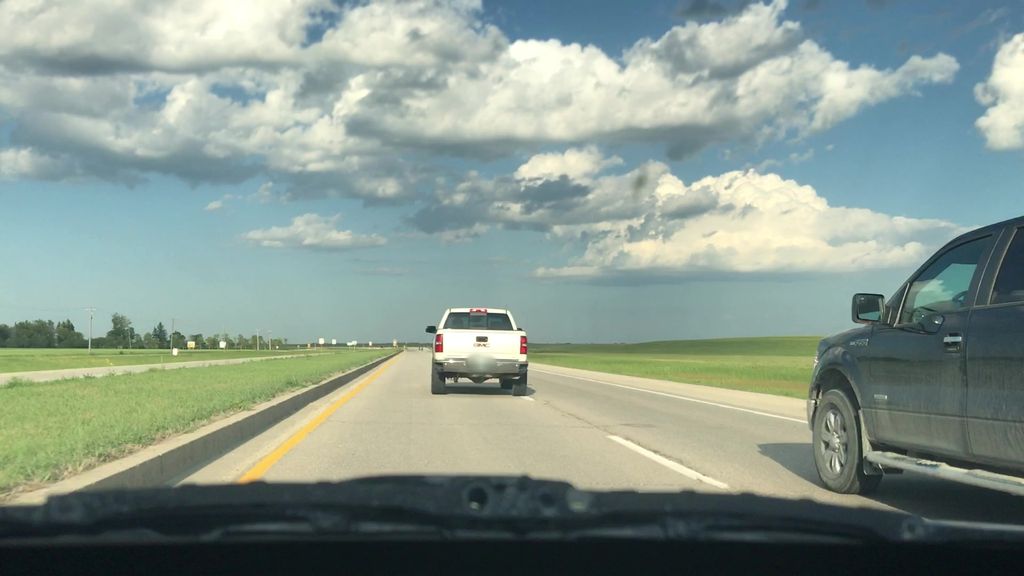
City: winnipeg